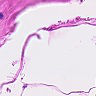
Metastatic tissue present: no